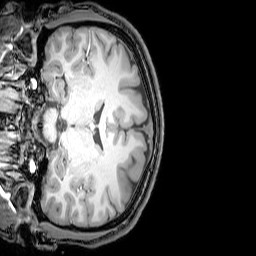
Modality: T1w
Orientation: coronal
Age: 23
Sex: male
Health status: healthy
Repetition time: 0.081 s
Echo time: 0.037 s